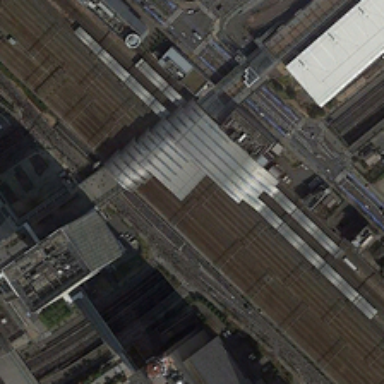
In front of the train station tracks pass through the residential area .